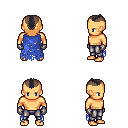
a pixel art fantasy rpg character, male body template, human, tanned skin, blue tattered cape, metal pants, raven short mohawk hairstyle, metal gloves, four views (front, back, left, right), 2x2 character sprite sheet, small pixel art, hard edges, no anti-aliasing